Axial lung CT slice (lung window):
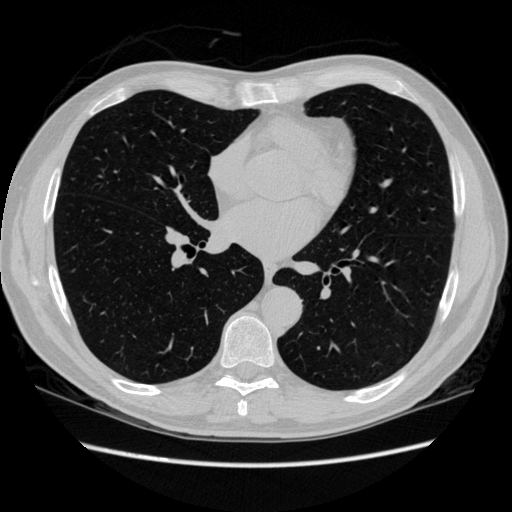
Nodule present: no